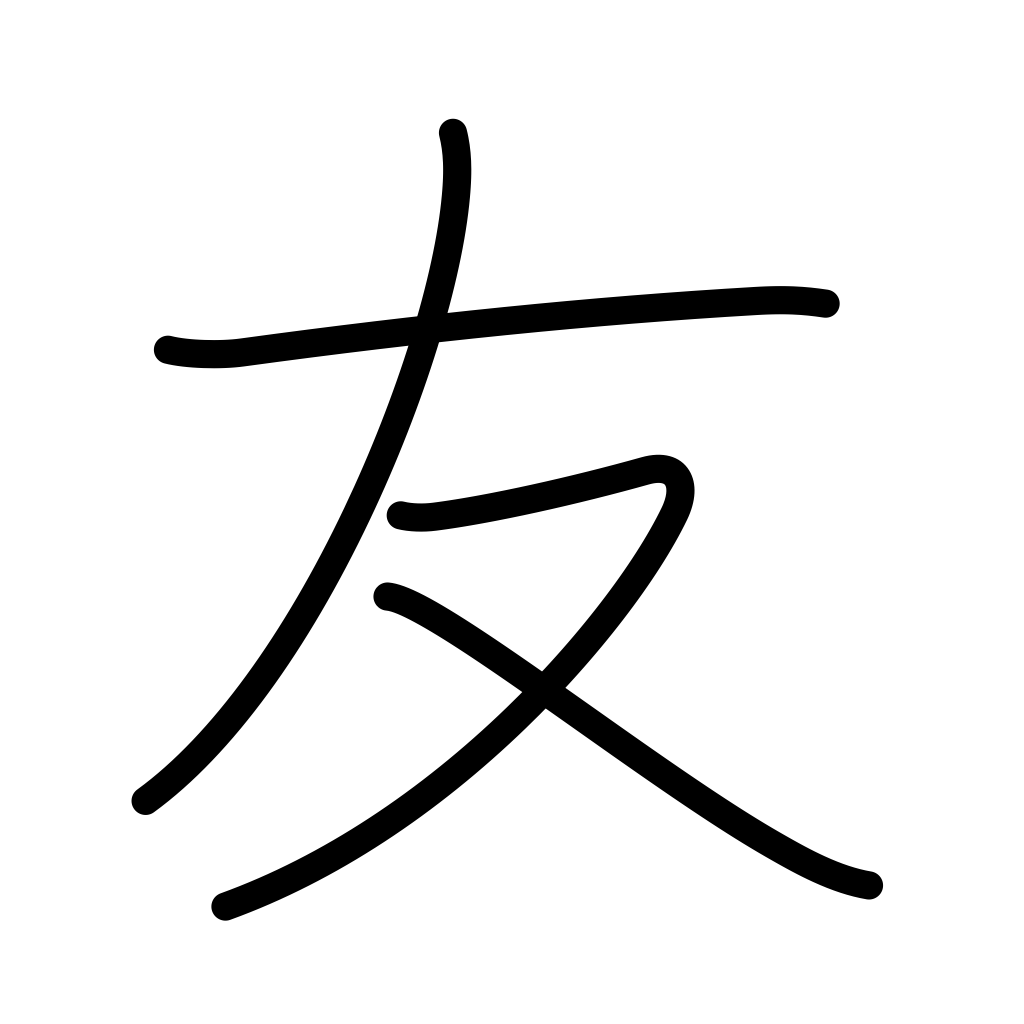
Meaning: friend